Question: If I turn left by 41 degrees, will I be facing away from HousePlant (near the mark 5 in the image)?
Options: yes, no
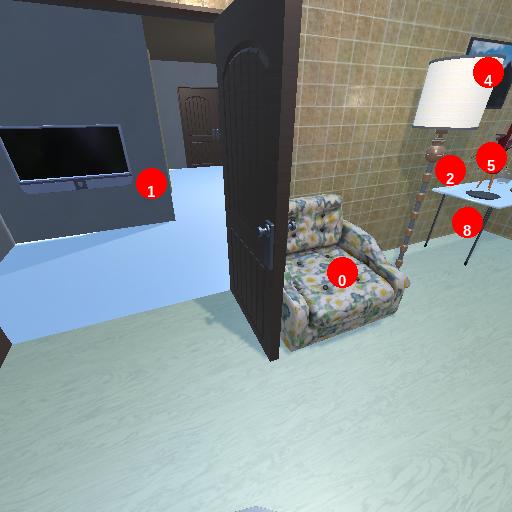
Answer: yes